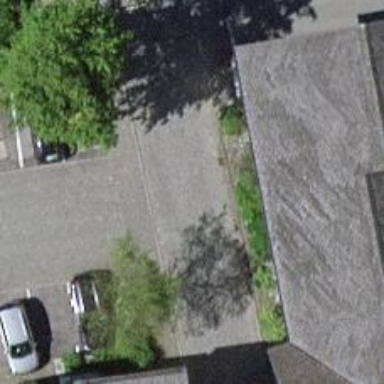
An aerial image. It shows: Residential road with sett surface.